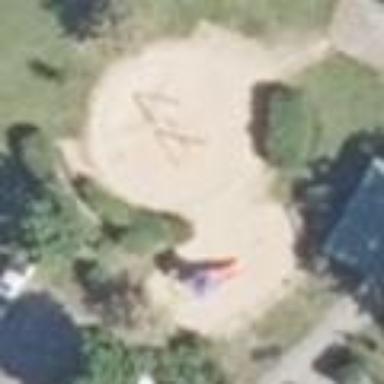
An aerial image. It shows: Playground area for leisure activities on the land.